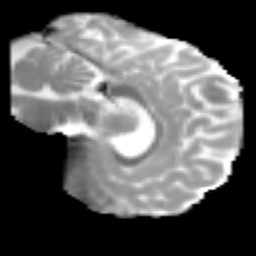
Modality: MD
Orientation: sagittal
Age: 20
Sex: female
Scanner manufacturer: siemens
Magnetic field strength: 3 T
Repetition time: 2.3 s
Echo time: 0.085 s